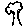
Label: tree